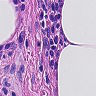
Metastatic tissue present: no